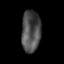
Tissue: lung
Cell type: T cells
Senescence score: 0.1925
Nuclear area (px): 775
Mean DAPI intensity: 78.226